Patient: sex M, age 72
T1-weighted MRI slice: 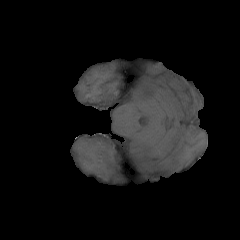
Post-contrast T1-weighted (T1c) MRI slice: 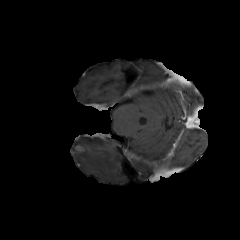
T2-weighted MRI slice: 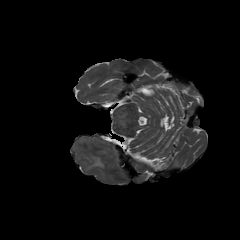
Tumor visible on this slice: yes
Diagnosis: Glioblastoma, IDH-wildtype
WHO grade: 4